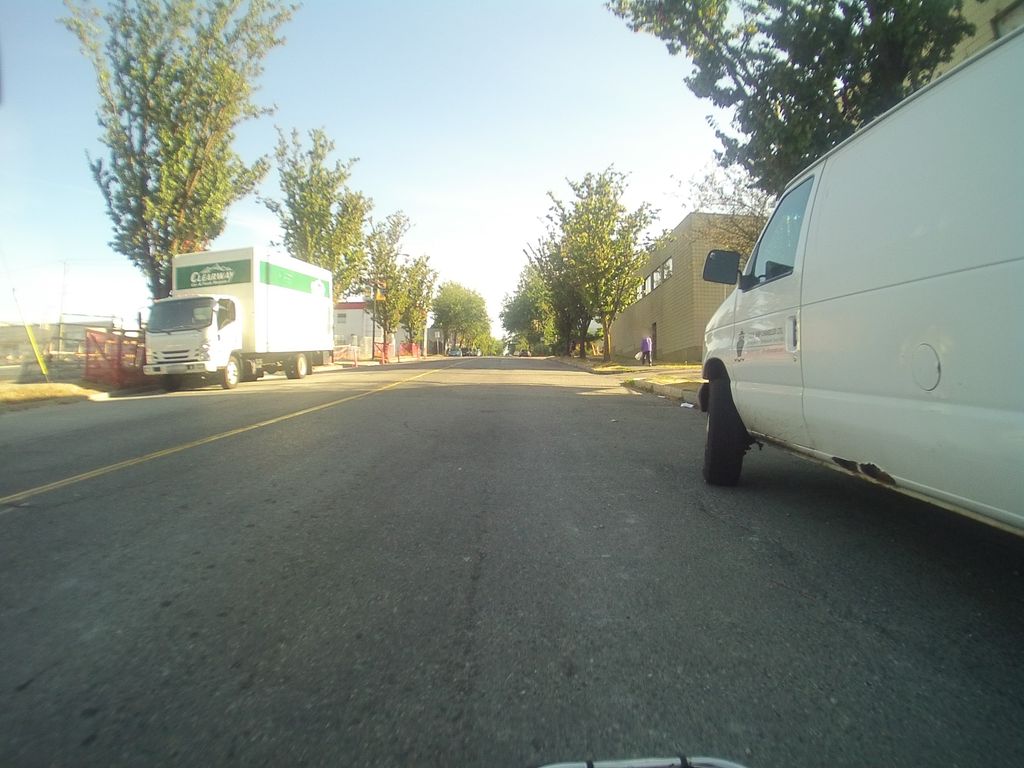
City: vancouver